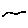
Label: cloud